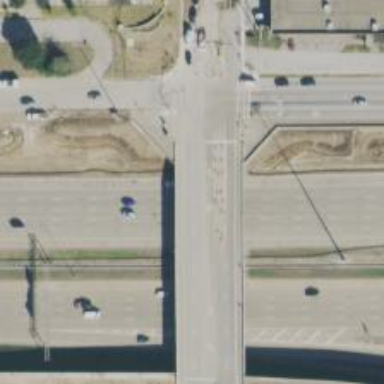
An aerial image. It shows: Secondary road with separate sidewalk.